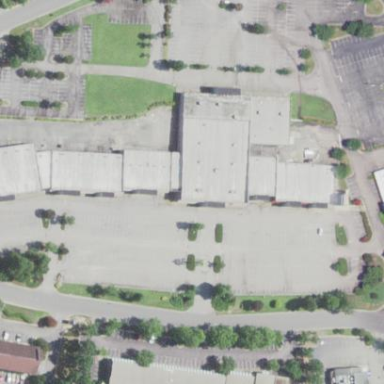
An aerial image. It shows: Commercial building.